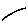
Label: line